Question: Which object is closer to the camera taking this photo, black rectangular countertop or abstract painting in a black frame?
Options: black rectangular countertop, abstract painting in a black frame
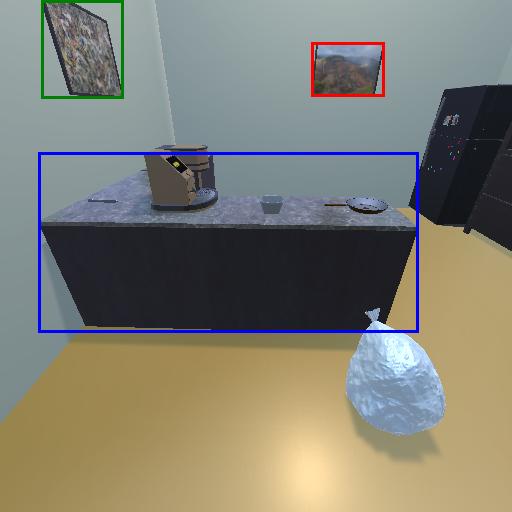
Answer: black rectangular countertop